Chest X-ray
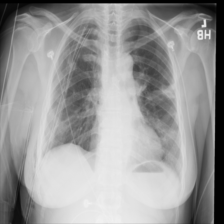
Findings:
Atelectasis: positive
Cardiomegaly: negative
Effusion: negative
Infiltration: negative
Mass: negative
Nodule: negative
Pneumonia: negative
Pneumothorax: negative
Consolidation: negative
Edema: negative
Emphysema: positive
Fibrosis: negative
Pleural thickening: negative
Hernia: negative